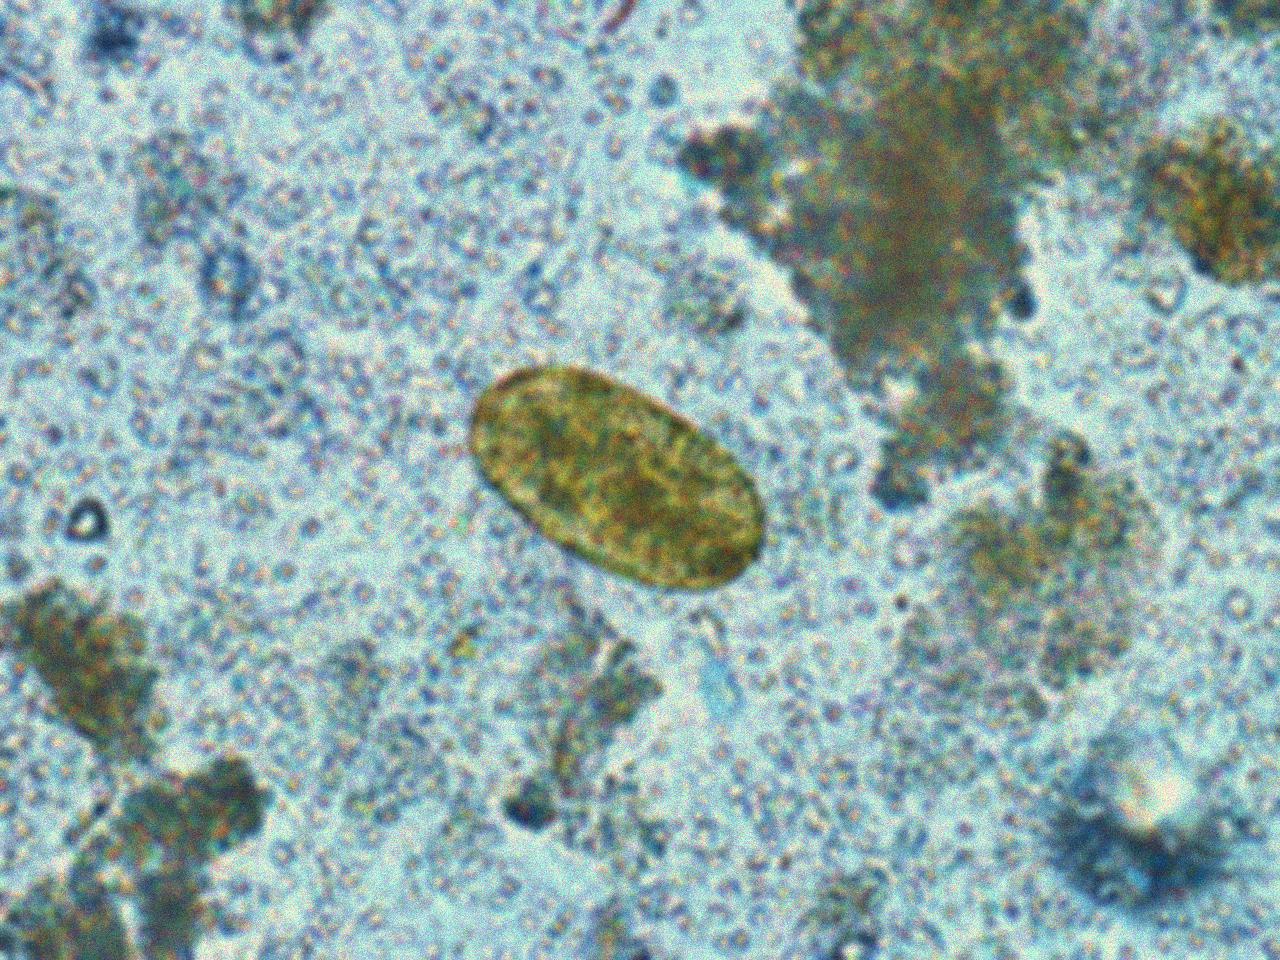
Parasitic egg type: Paragonimus spp